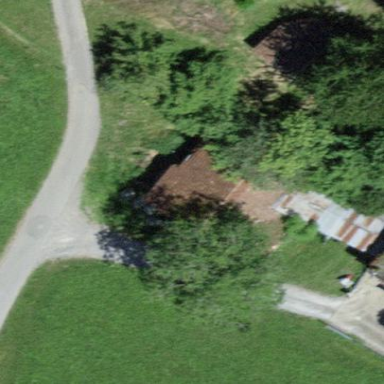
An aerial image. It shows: Barn.